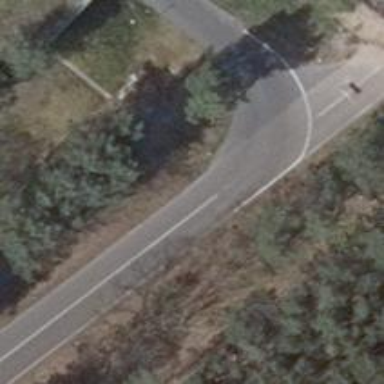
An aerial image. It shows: Unclassified road with asphalt surface.